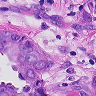
Metastatic tissue present: yes